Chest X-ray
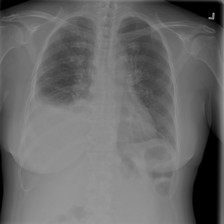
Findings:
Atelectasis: negative
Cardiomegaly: positive
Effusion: positive
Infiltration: negative
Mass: negative
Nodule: negative
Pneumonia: negative
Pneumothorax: negative
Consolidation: negative
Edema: negative
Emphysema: negative
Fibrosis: negative
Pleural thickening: negative
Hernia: negative